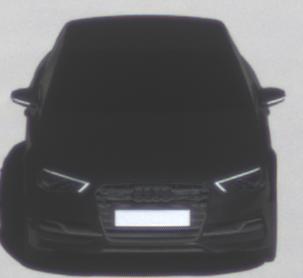
Make: Audi
Model: S3
Detailed model: 8V
Model produced from: 2013
Model produced until: 2020
Doors: 4
Color: black
Road condition: dry road
Daytime: morning or afternoon
Contrast: high contrast